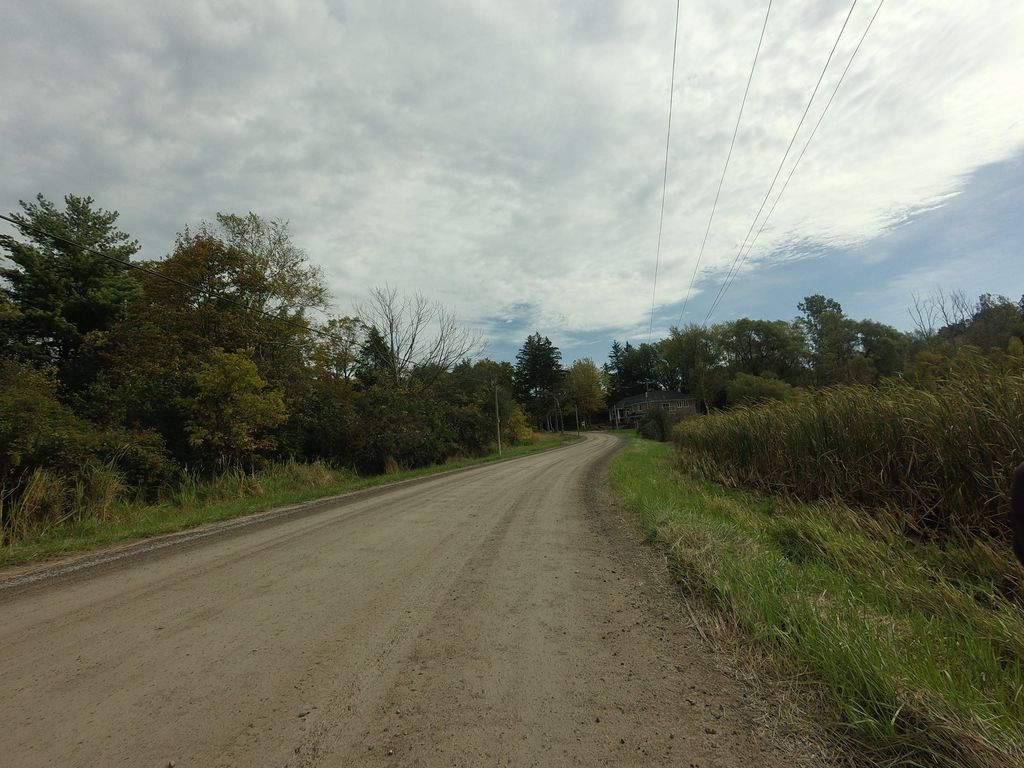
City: hamilton